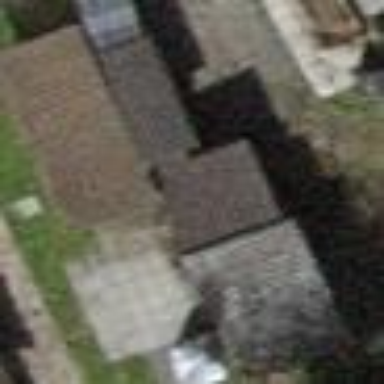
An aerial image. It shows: Shed building.